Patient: sex F, age 62
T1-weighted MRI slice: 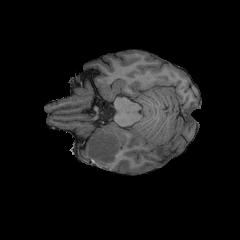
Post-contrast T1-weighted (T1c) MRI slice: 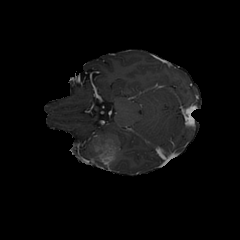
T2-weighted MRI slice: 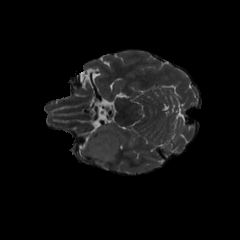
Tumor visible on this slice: yes
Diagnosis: Glioblastoma, IDH-wildtype
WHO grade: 4